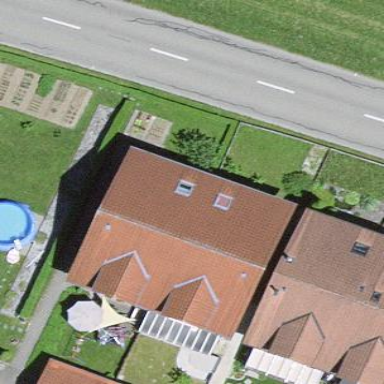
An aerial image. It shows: Residential building.